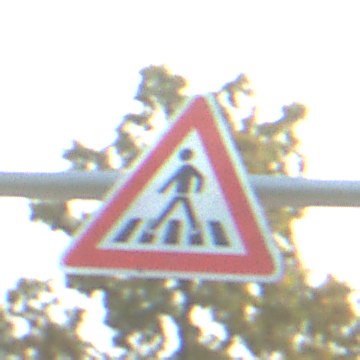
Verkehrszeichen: FussgaengerueberwegRechts
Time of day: MorningAfternoon
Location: Outdoor (Urban)
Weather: PartlyCloudy
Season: NotSpecified
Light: Natural